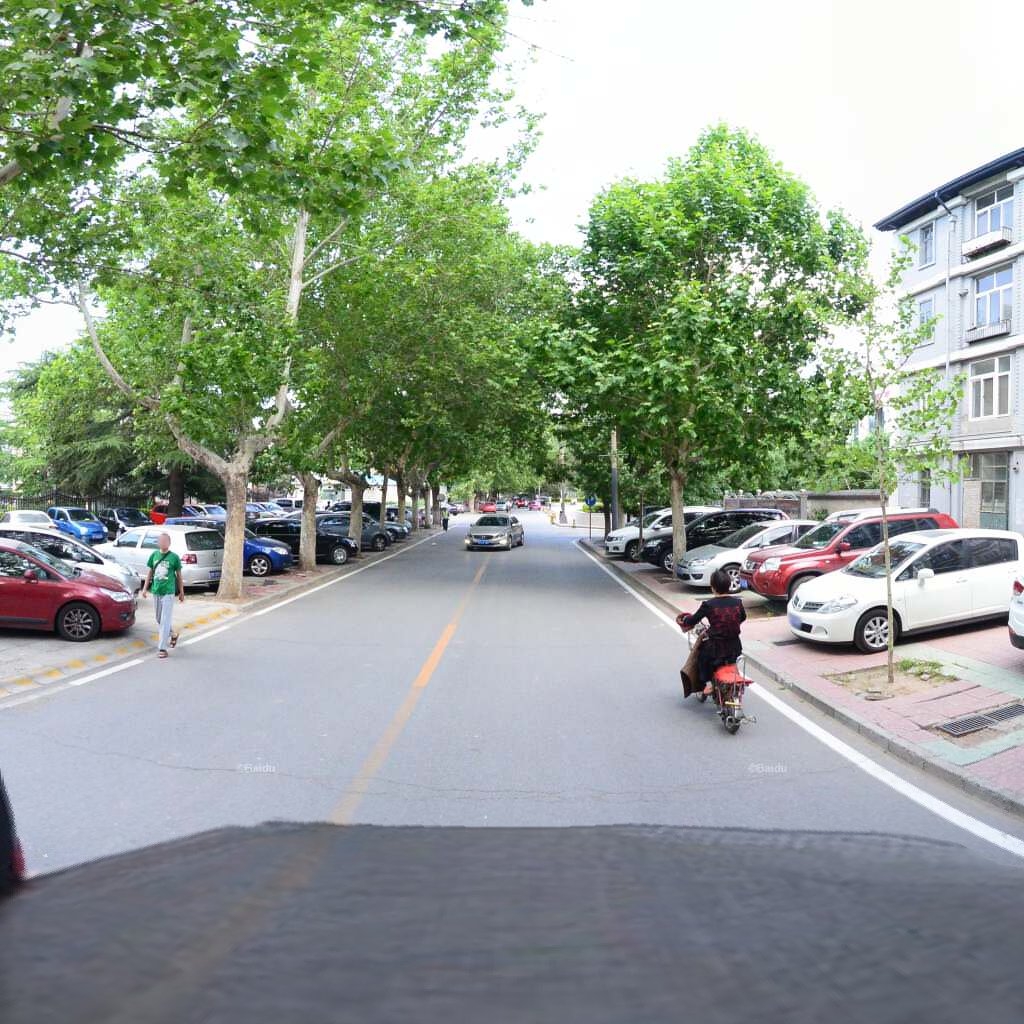
Region: Haidian
Road damage annotations: transverse crack